Aerial crown-view tile of a tropical tree (Barro Colorado Island, Panama), acquired 20250414:
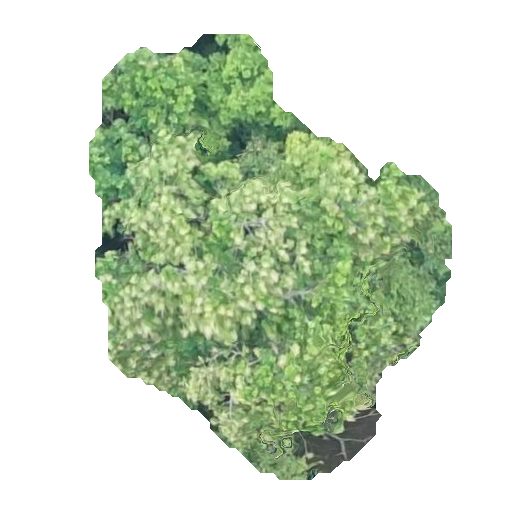
Species: Anacardium excelsum
GBIF accepted scientific name: Anacardium excelsum
Crown area: 158.888 m²